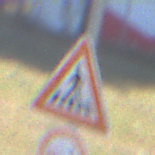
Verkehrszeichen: FussgaengerueberwegRechts
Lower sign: VerbotUeberholenEinspurigeFahrzeuge
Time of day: MorningAfternoon
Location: Outdoor (Suburban)
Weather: PartlyCloudy
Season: NotSpecified
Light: Natural